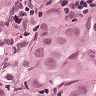
Metastatic tissue present: yes